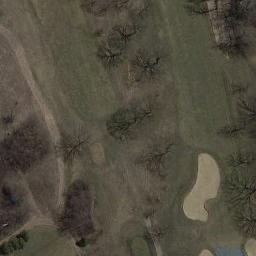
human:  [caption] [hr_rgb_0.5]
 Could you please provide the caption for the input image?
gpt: The picture shows a road with a nearly 180-degree turn .

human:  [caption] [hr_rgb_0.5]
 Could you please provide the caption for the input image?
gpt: There are a few bunkers and a few paths on the large lawn on the golf course and many withered trees .

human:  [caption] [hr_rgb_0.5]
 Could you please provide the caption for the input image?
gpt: The golf course has some fairways, Bare barrier trees and a sandpit .

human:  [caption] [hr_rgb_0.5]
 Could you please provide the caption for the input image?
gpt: There are many trees next to the golf course .

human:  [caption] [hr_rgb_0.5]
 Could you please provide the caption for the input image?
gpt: There are some withered trees and a bunker on the golf course .